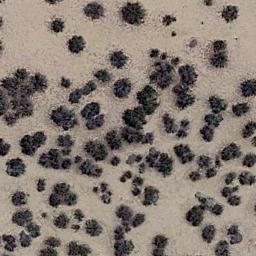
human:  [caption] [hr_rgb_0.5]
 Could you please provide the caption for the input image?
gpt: There are two trees in this desert .

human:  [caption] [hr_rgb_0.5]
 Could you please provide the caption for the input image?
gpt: Some green chaparrals grow in the desert .

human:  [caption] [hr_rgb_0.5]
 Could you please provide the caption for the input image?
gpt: Chaparral is evenly distributed on the sand .

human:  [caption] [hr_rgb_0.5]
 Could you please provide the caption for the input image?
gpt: There are some dry bushes make up the chaparral on the desert .

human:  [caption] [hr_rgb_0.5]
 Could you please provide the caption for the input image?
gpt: The vegetation in the chaparral is approximately the same size .